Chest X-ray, AP view. Patient: 64 years old, sex M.
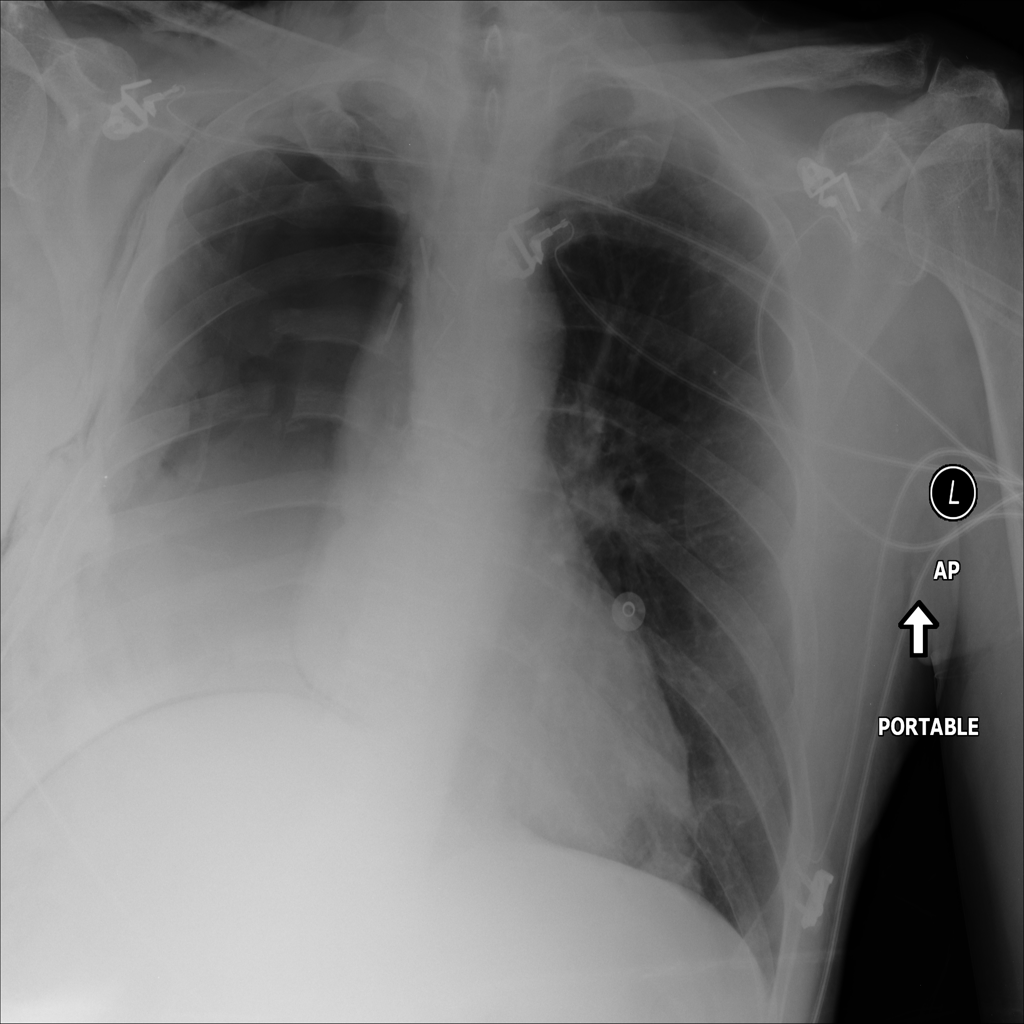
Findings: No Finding